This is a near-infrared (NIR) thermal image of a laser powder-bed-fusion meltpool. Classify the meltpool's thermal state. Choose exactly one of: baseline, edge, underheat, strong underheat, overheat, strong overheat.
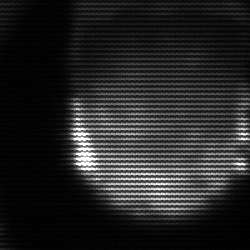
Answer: edge